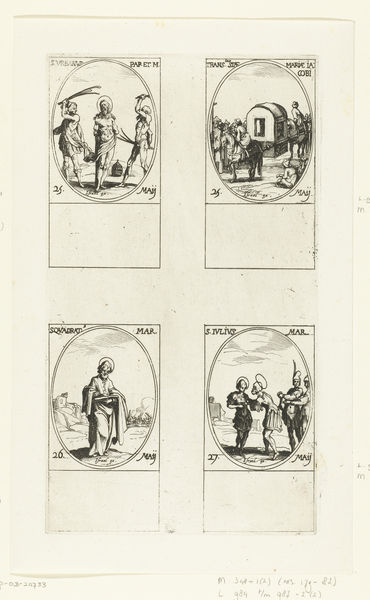
Titel: Heilige Urbanus I, Translatie van Maria van Klopas' stoffelijke resten, Heilige Quadratus van Armenië en Athene, Heilige Julius van Durostorum (25-27 mei)
Künstler: Jacques Callot
Standort: Amsterdam
Institution: Rijksmuseum
Schlagwörter: king, men, people, religious, robes, soldier, soldiers, white, black, old, painting, robe, picture, pictures, print, angel, cloud, horses, man, nude, roman, sky, house, helmet, frame, oval, gravure, illustration, saint, cross, cart, rome, jesus, square, dessin, projet, religion, postcard, circle, circles, horse, branches, christ, crucifix, four, stamp, christian, plate, tan, bible, stick, round, whip, images, angle, modèle, cage, sepia, crucify, halo, romans, page, calendar, holy, stations, vie, jesus christ, alone, torture, halos, beating, sqaure, march, whipping, gemme, months, beat, encyclopédie, whips, potraits, cucified, carriers, crucifixcion, edtching, paladin, entail